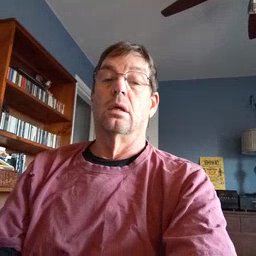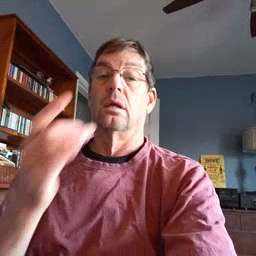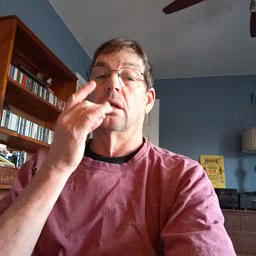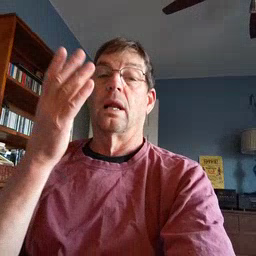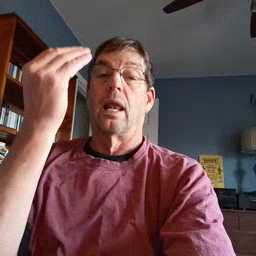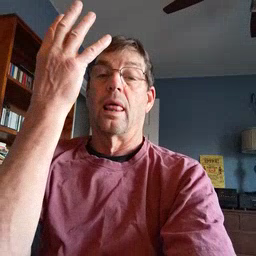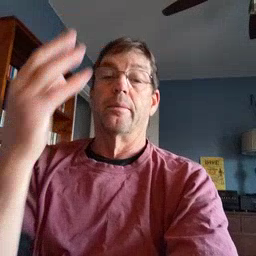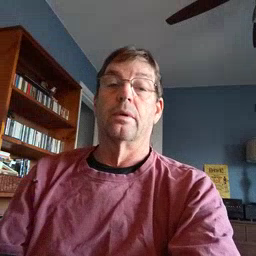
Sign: lamp